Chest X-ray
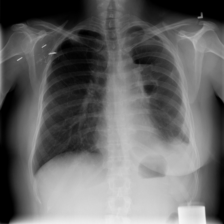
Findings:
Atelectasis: positive
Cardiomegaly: negative
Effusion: positive
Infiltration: positive
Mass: negative
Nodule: negative
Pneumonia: negative
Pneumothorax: positive
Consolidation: negative
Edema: negative
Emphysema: negative
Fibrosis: negative
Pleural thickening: negative
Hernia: negative